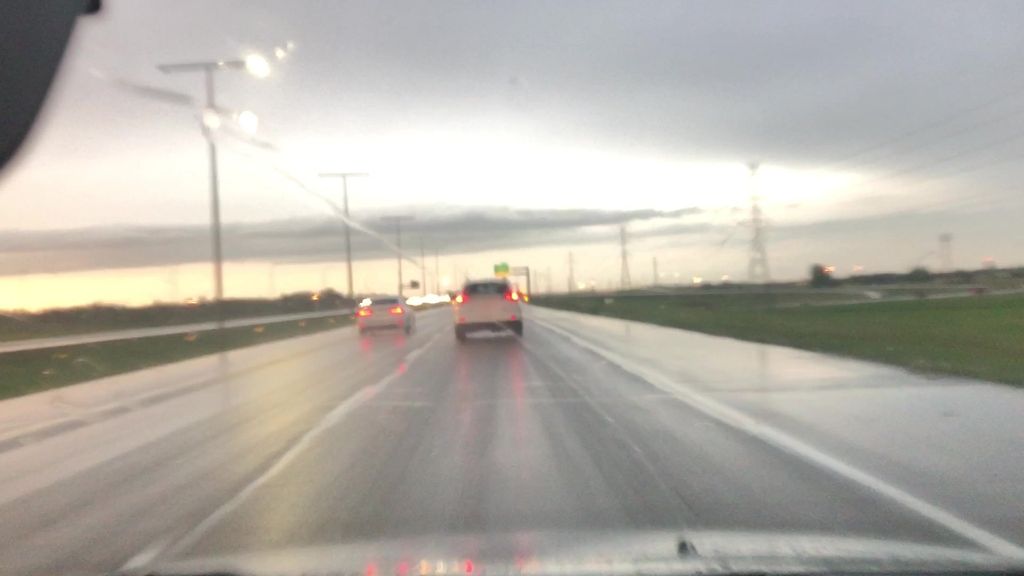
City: edmonton